Field crop: tomato
Growth stage: 1
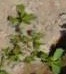
Species: portulaca